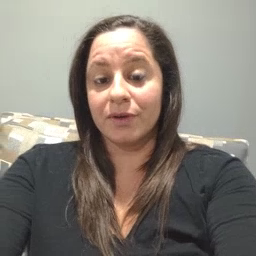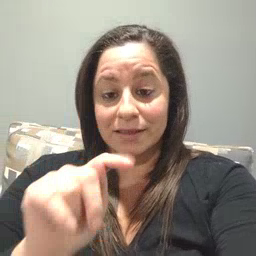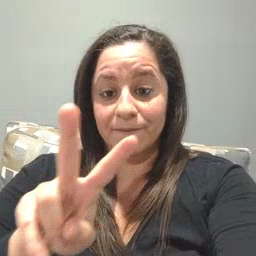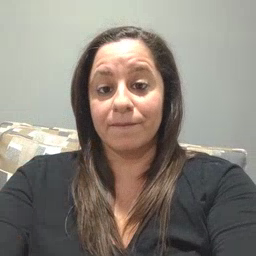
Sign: TV